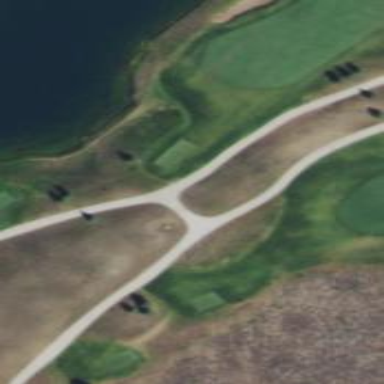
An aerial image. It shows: Intermediate level nordic skiing path with classic and skating grooming. It is similar to golf cart path.